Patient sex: F
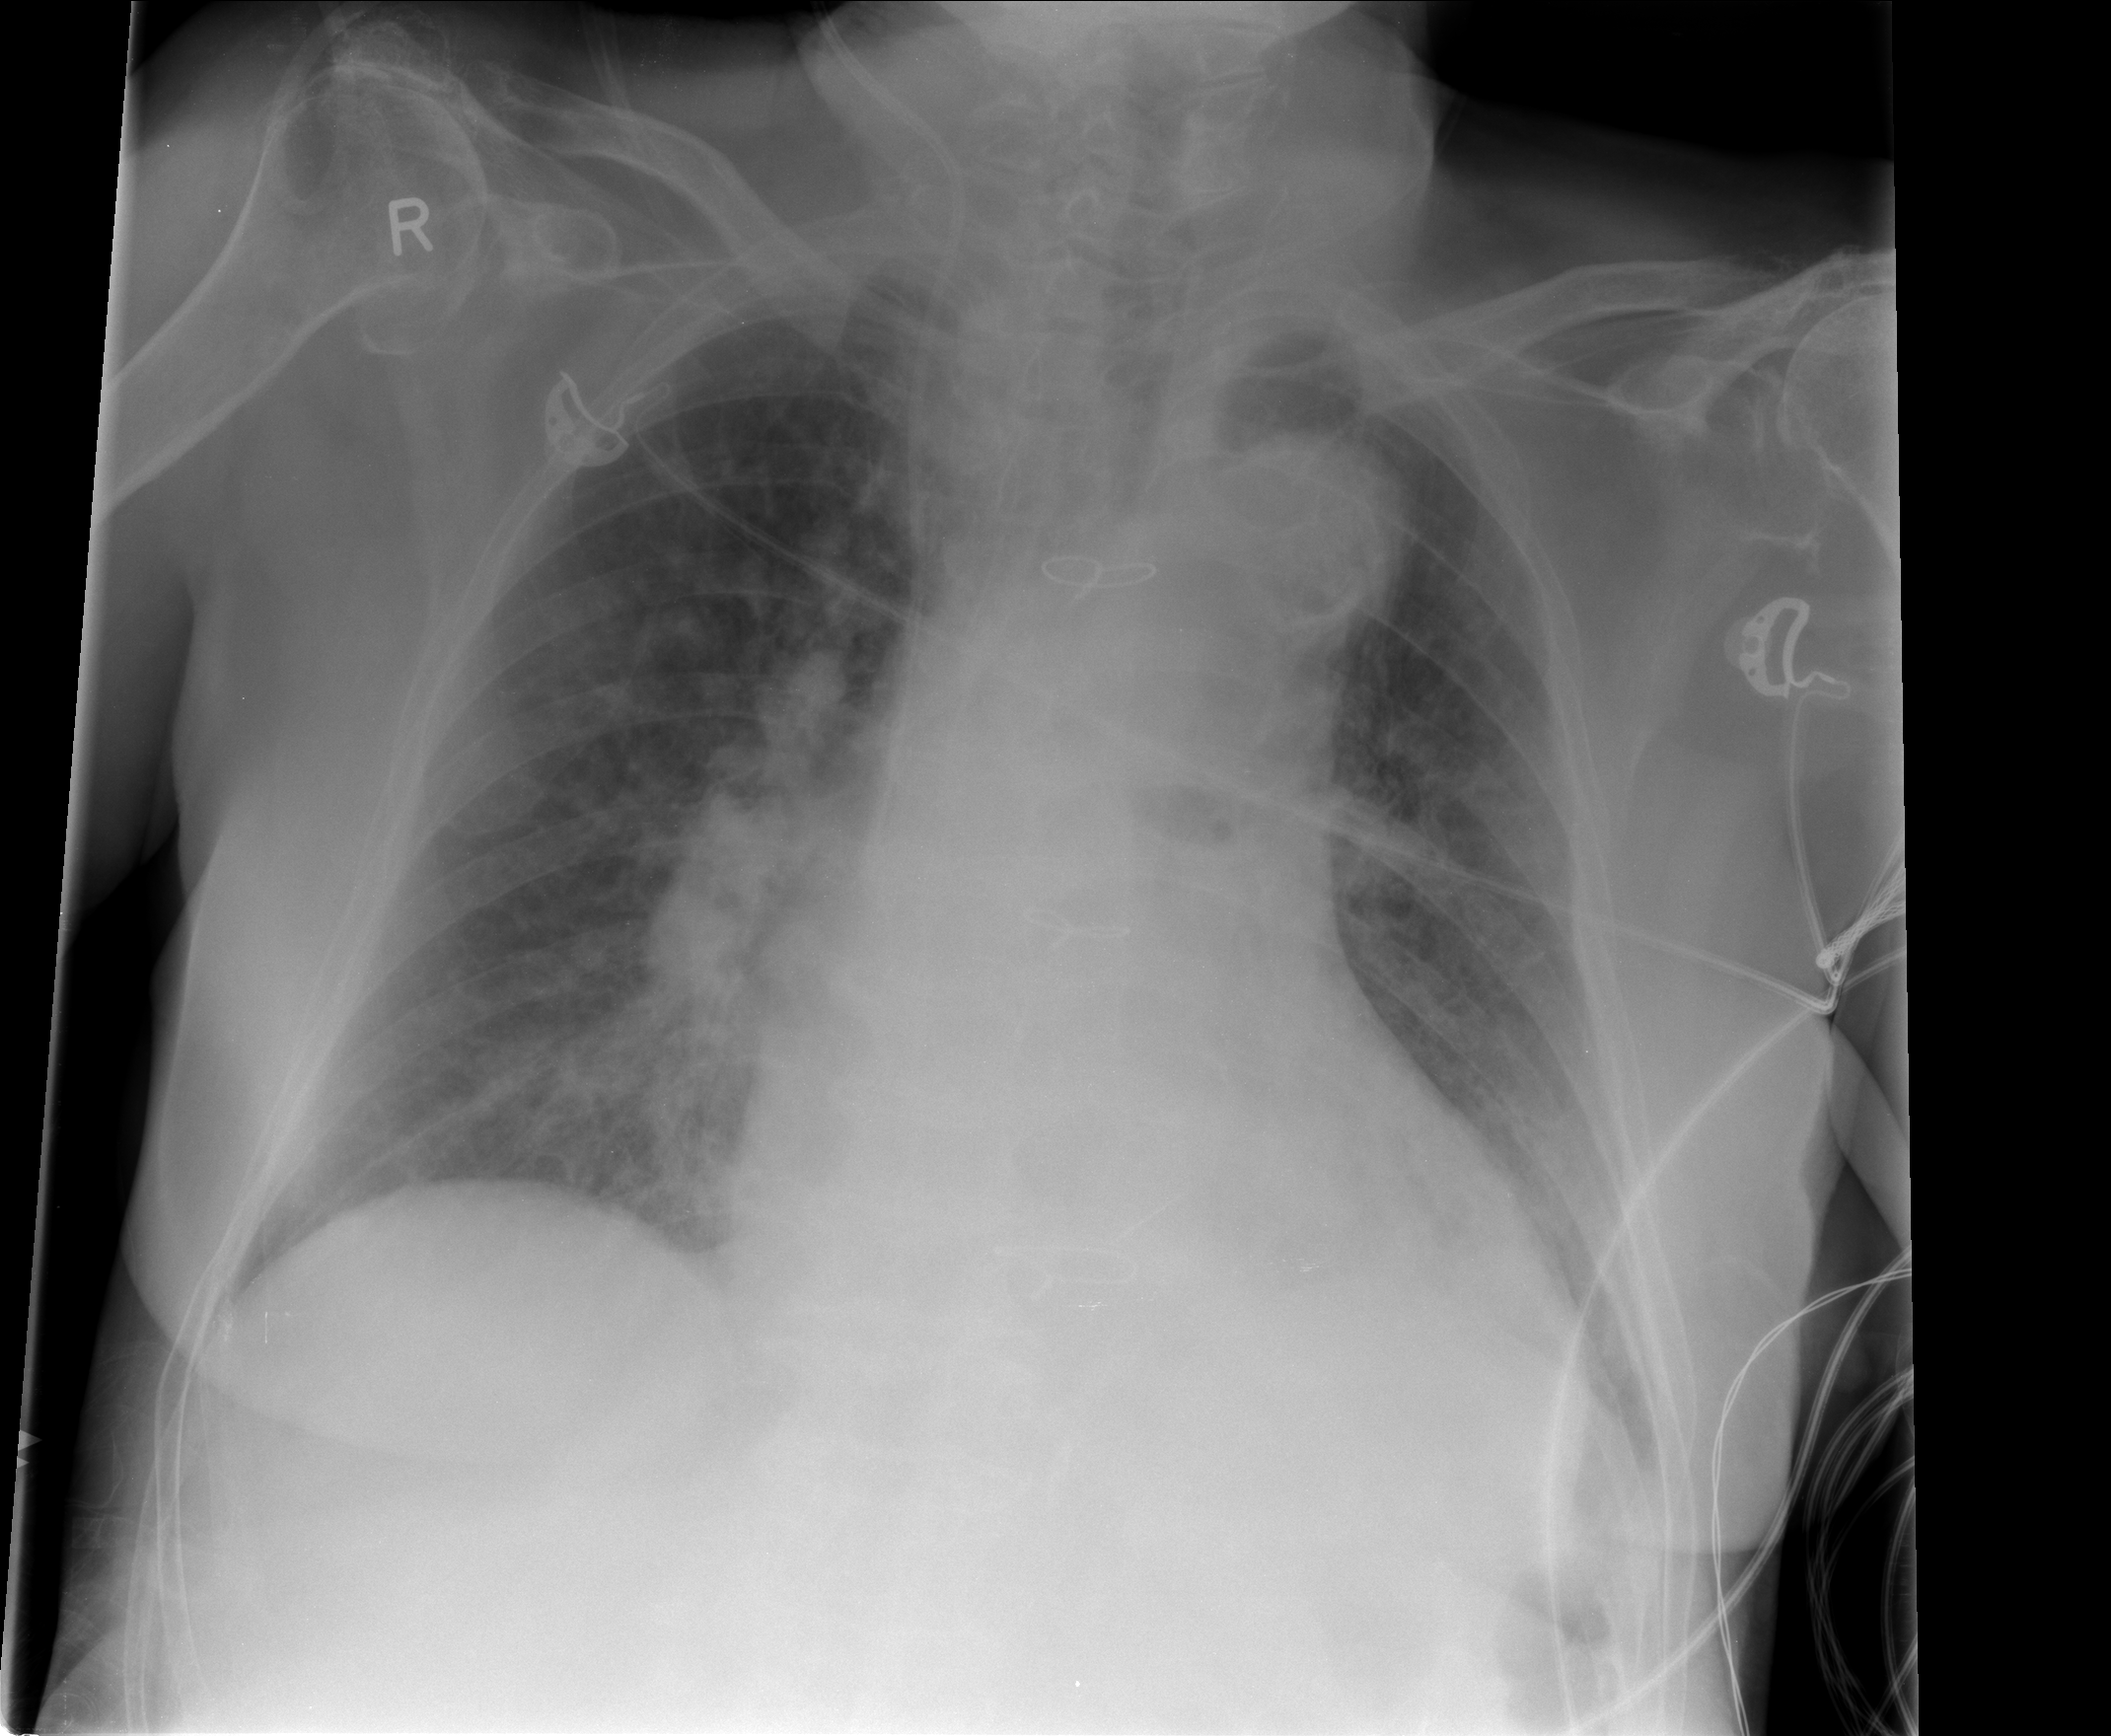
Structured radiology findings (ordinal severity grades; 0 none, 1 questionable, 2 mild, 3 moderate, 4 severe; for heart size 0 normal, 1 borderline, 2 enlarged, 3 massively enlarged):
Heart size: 0
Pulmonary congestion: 1
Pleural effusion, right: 0
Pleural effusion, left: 0
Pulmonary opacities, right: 2
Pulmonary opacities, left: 2
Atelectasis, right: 2
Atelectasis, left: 2